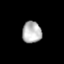
Tissue: lung
Cell type: T cells
Senescence score: 0.2339
Nuclear area (px): 411
Mean DAPI intensity: 181.231